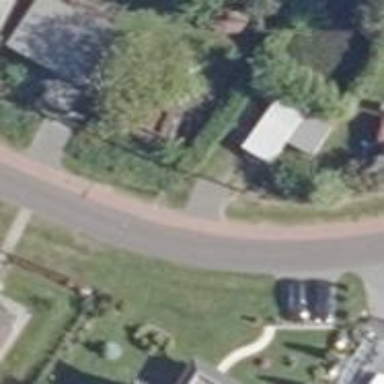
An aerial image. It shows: Smooth asphalt road in residential area.